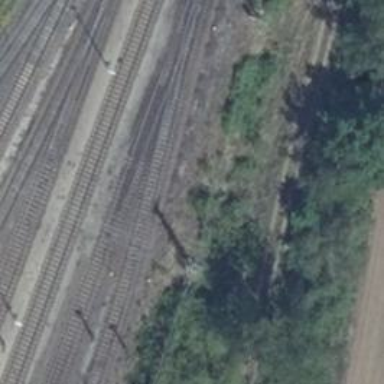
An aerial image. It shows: Electrified rail siding with contact line.